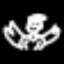
Label: angel